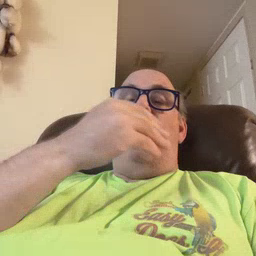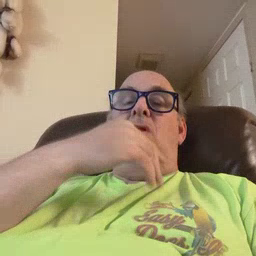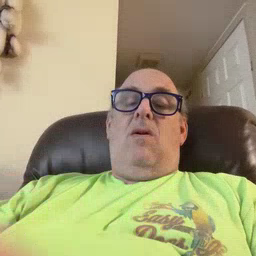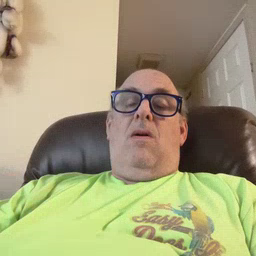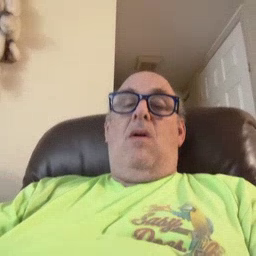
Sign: flower